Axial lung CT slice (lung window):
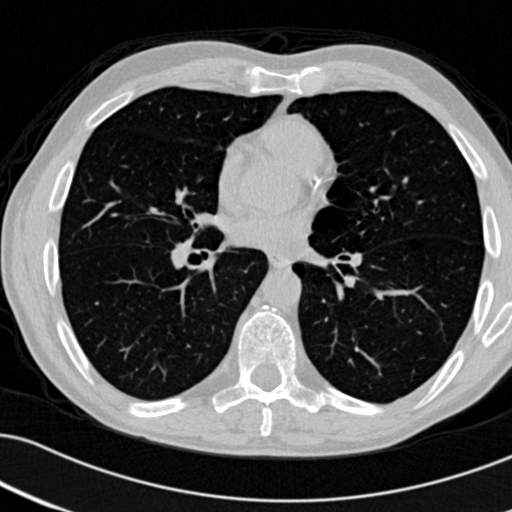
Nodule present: no